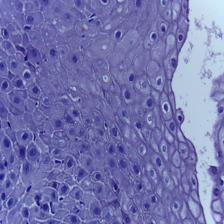
Diagnosis: Normal